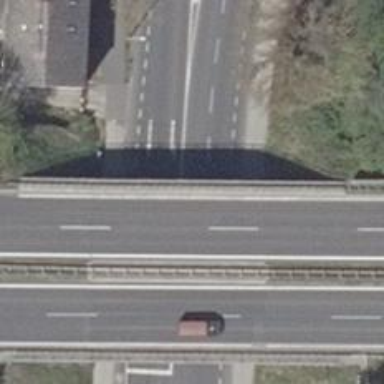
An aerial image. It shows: Secondary road with asphalt surface and designated cycle lane.